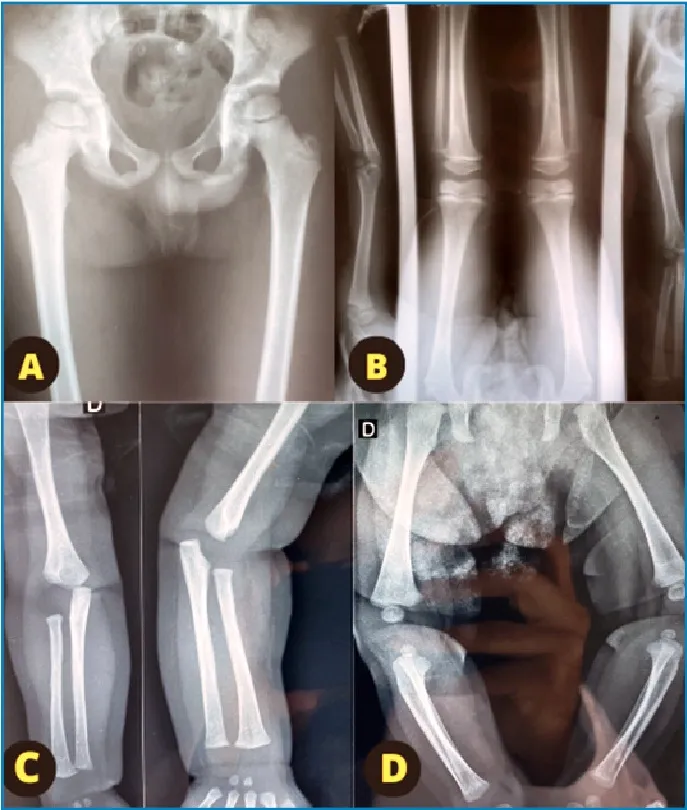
In A: leg radiograph showing no alterations in the first child after epiphyseal osteosclerosis in long bones from previous years. In B: diffuse metaphyseal alterations, suggestive of syphilis, are observed in the second child at the age of 2 years and 8 months. In C and D: metaphyseal alterations in the long bones of the third child (2 months old) are observed.
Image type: radiology (x_ray)